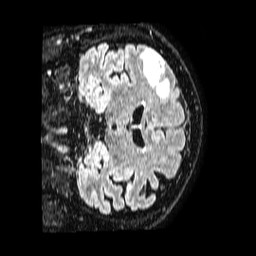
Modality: FLAIR
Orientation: coronal
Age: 58
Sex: male
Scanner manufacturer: philips
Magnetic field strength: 1.5 T
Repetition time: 4.8 s
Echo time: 0.3 s